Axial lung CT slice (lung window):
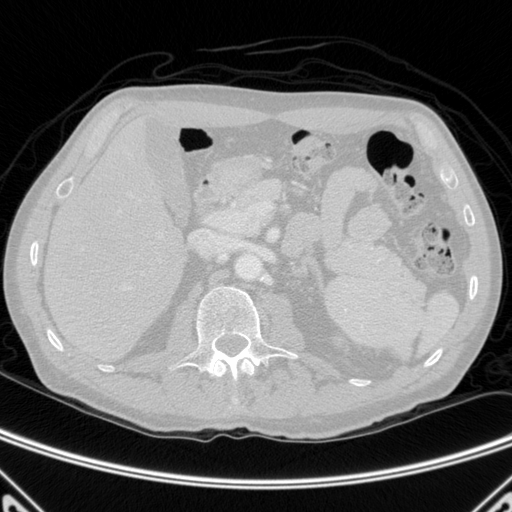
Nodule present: no